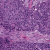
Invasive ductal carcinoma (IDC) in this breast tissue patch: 1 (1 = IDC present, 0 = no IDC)